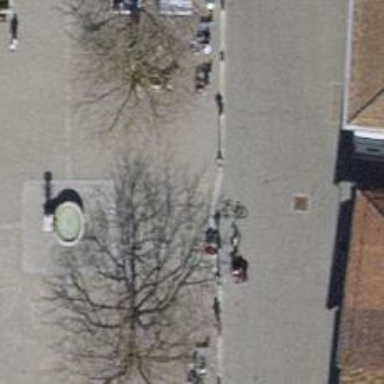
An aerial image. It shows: Pedestrian road with sett surface.